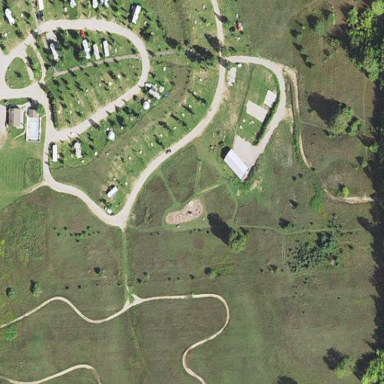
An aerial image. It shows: Caravan site with tents and sanitary dump station available.